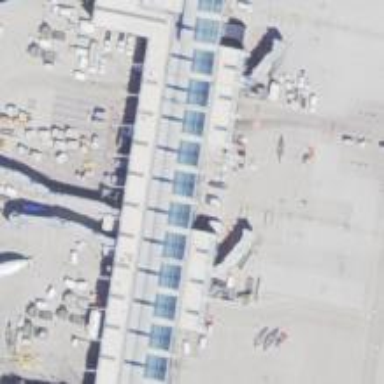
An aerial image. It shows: Information terminal.